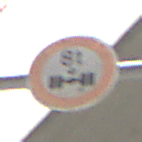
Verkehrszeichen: TatsaechlicheAchslast
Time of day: Midday
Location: Roofed (Urban)
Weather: Overcast
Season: NotSpecified
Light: Artificial